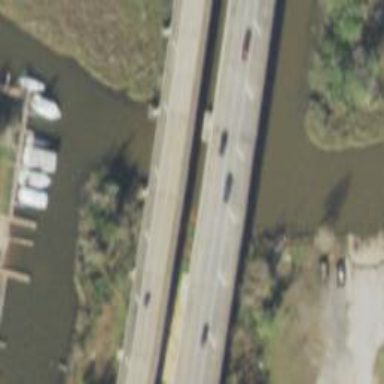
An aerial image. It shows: Primary highway crossing over bridge.